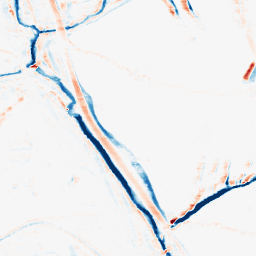
Category: morphological
Decomposition family: morphological_rect
Decomposition parameters: operation: average
width: 10
height: 5
Upsampling method: cubic_mitchell
Upsampling parameters: scale: 4
Upsampling scale: 4